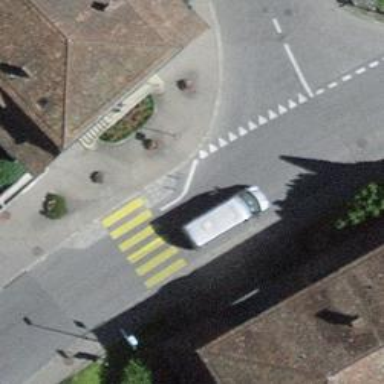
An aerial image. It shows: Zebra crossing on the road.